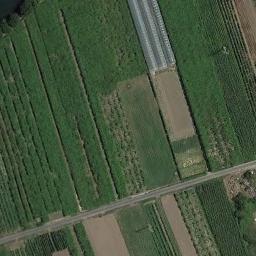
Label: rectangular_farmland